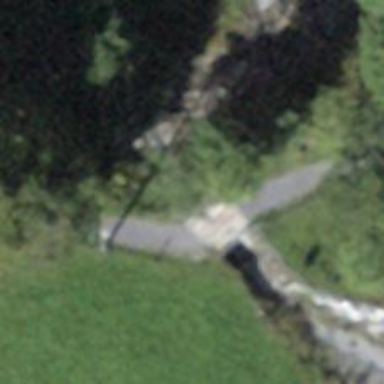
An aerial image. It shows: Culvert tunnel.